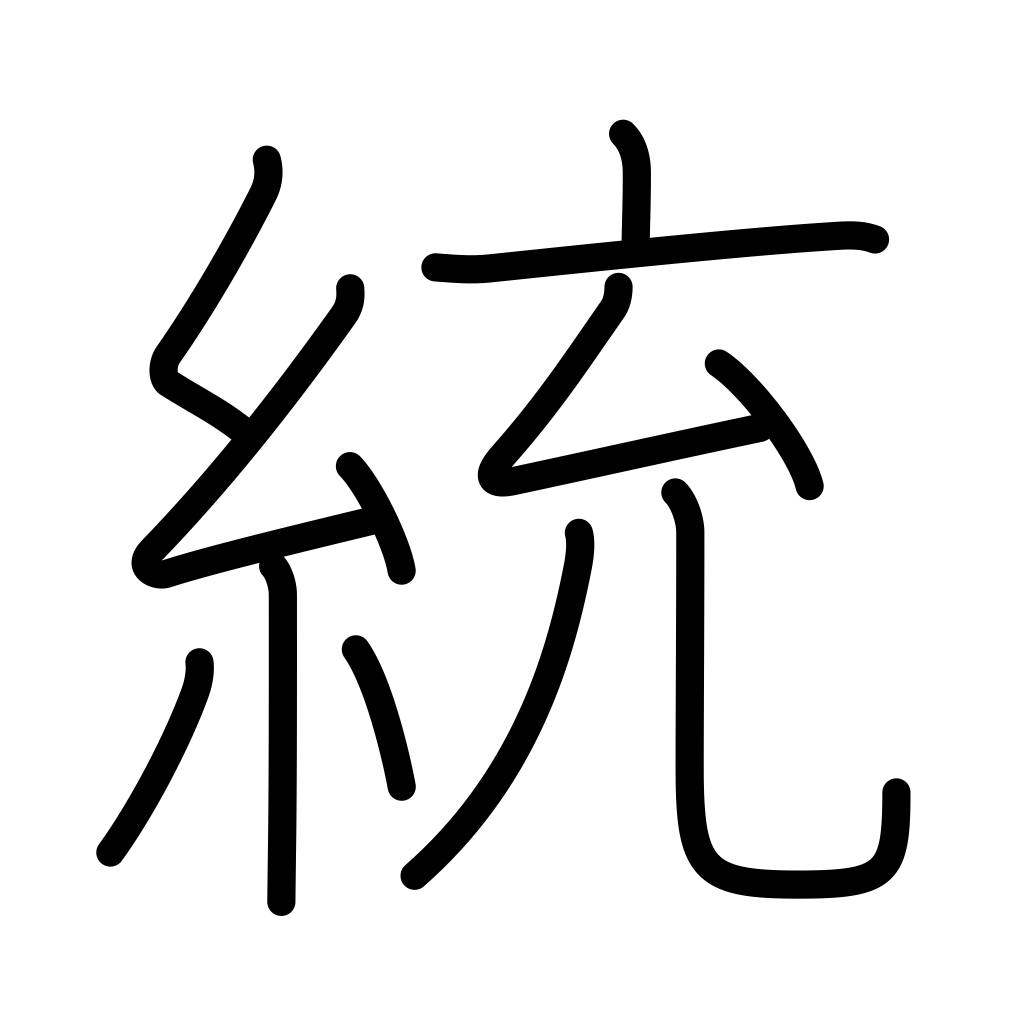
Meaning: overall, relationship, ruling, governing